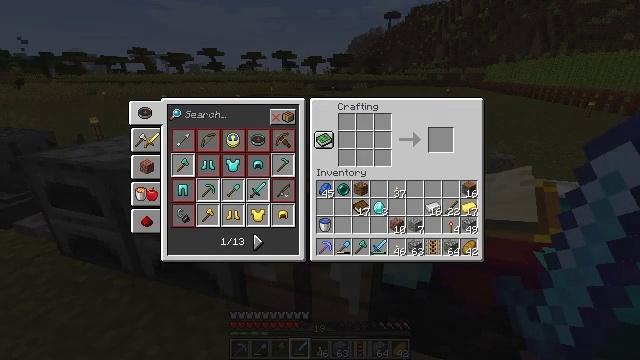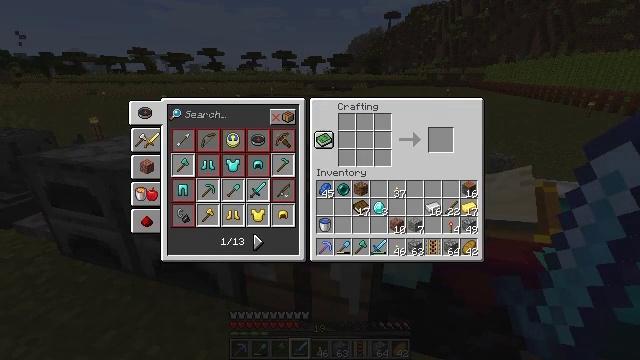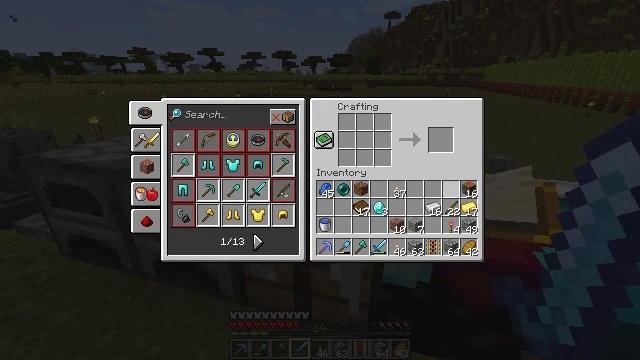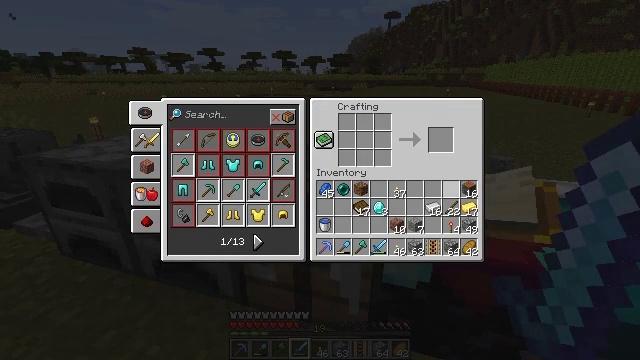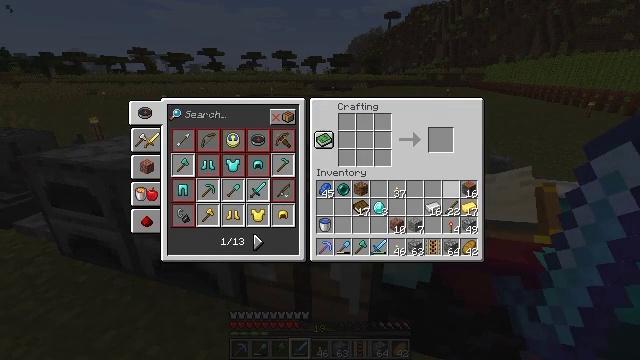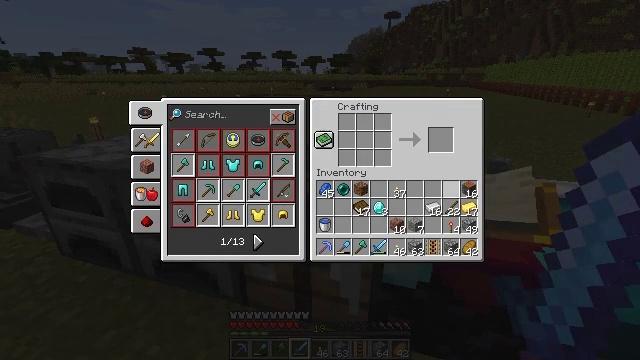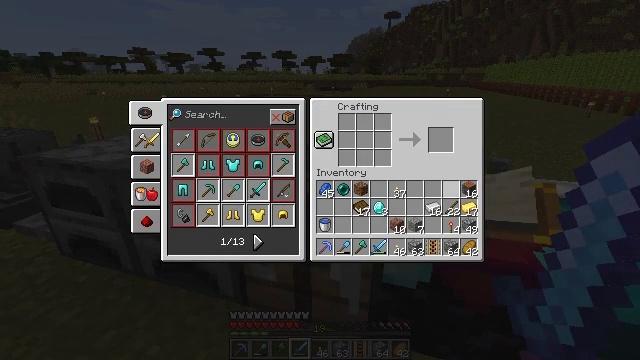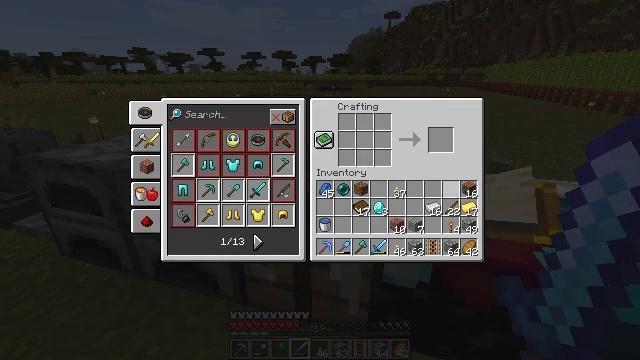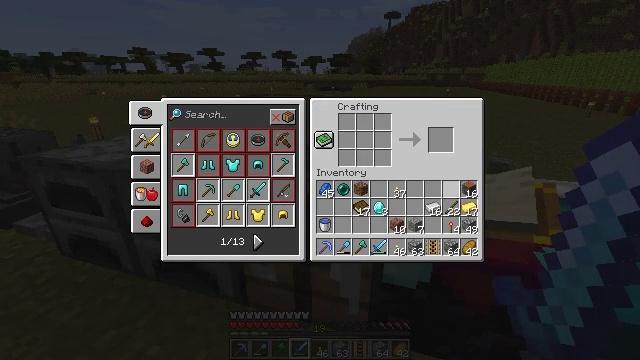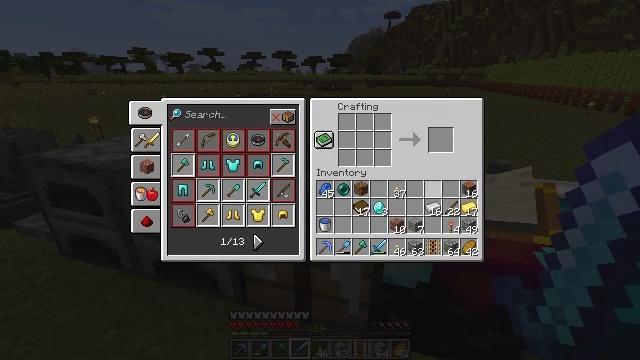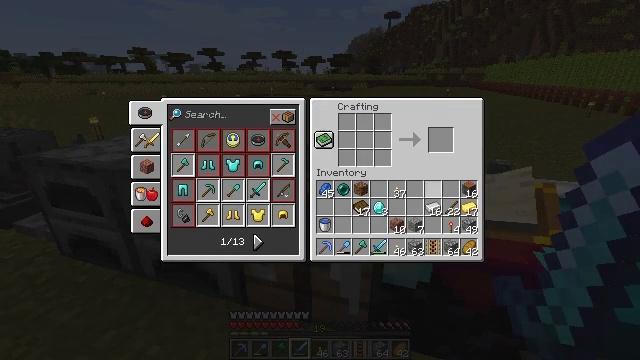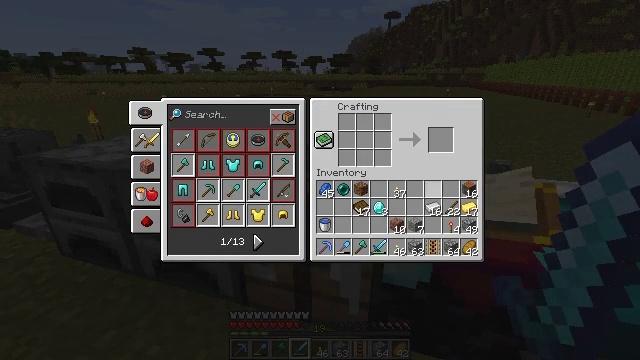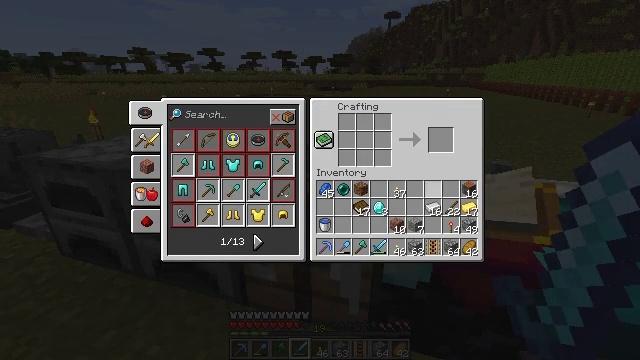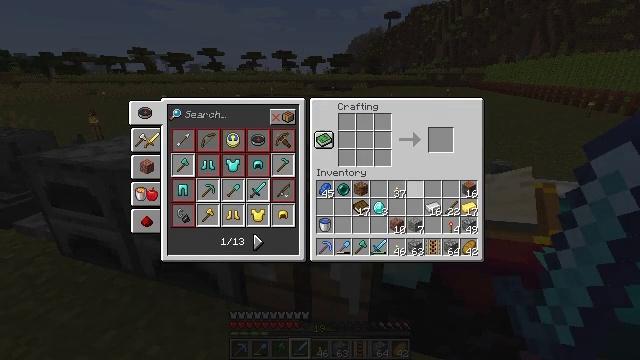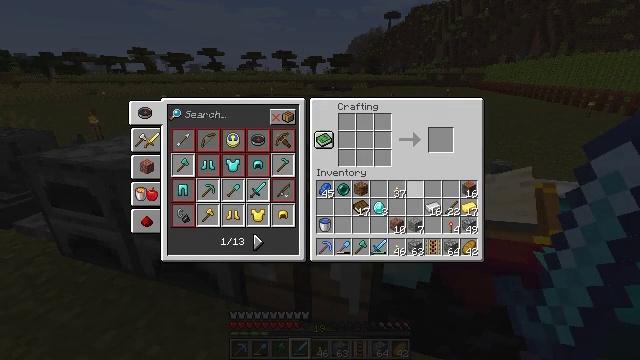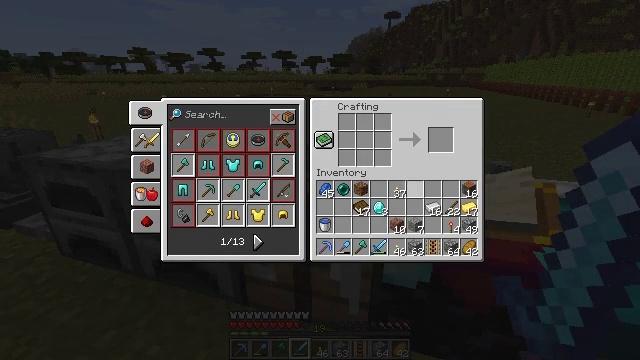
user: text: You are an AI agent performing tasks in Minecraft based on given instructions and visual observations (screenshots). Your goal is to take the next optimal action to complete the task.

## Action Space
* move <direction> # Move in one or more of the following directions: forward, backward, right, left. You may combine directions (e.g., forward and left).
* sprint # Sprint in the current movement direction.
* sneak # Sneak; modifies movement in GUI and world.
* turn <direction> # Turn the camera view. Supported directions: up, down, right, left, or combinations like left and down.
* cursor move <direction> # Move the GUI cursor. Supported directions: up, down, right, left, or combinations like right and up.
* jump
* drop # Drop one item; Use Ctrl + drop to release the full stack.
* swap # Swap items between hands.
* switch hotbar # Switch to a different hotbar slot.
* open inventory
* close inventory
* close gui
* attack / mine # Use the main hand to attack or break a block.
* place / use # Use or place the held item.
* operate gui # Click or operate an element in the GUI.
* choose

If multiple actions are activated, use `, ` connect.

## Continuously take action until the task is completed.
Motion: motion action
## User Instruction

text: Remove a granite from the inventory.
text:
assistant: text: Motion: no_op
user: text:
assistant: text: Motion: no_op
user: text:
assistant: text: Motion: no_op
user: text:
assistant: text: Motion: no_op
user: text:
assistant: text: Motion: no_op
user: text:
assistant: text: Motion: no_op
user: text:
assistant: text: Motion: no_op
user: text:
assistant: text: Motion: no_op
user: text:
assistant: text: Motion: no_op
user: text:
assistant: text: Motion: no_op
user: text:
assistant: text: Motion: no_op
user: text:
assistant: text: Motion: no_op
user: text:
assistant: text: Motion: no_op
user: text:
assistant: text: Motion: no_op
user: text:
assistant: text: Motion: no_op
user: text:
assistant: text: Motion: no_op
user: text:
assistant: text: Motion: no_op
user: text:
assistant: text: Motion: no_op
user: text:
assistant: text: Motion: no_op
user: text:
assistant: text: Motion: no_op
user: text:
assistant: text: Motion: no_op
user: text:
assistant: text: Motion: no_op
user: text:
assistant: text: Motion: no_op
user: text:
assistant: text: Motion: no_op
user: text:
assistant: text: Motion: no_op
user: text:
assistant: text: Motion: no_op
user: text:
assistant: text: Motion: no_op
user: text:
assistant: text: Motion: no_op
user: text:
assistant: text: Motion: no_op
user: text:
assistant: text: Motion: no_op